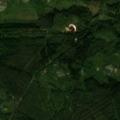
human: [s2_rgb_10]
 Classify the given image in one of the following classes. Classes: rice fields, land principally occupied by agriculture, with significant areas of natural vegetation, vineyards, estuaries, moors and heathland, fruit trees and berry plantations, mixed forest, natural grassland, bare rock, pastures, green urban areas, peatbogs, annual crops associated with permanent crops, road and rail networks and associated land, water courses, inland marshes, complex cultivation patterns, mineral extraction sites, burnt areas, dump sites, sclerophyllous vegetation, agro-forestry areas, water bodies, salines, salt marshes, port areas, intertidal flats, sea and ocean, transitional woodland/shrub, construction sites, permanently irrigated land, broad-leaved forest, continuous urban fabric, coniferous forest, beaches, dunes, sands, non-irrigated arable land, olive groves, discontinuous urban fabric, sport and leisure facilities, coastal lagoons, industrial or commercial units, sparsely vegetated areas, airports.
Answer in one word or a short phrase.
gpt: coniferous forest, mixed forest, transitional woodland/shrub